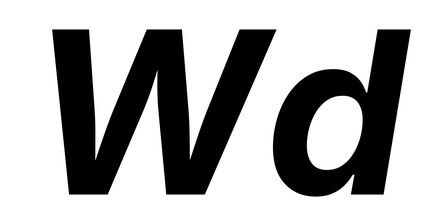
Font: Inter-Italic_Bold_Italic